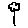
Label: flower